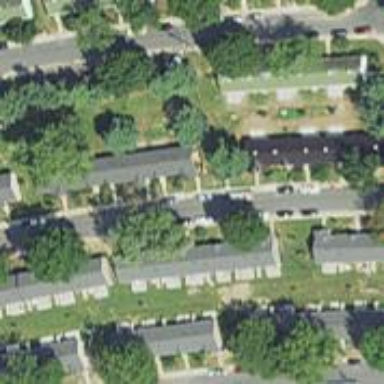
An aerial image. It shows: Neighborhood.